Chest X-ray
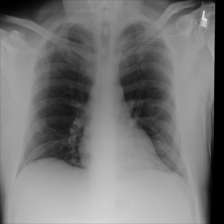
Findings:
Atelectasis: negative
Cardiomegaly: negative
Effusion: negative
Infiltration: negative
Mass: negative
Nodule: negative
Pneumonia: negative
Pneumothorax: negative
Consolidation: negative
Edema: negative
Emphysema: negative
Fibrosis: negative
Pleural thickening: negative
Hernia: negative